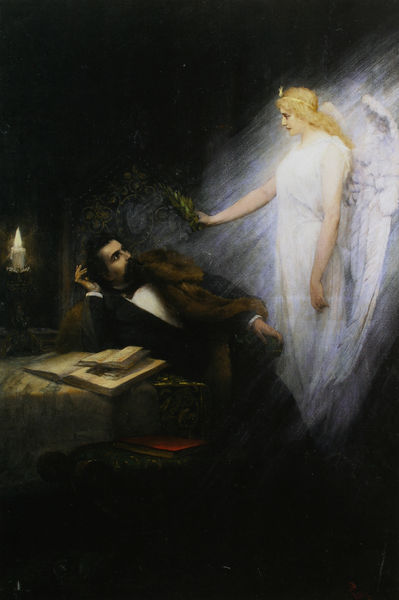
Titel: Ein Genius erscheint Ludwig II.
Künstler: Ferdinand Leeke
Schlagwörter: dunkel, flügel, gemälde, mann, weiß, braun, frau, haar, hell, kleid, lampe, licht, schwarz, stuhl, tisch, zimmer, rot, malerei, anzug, bart, blond, arme, barock, pelz, mantel, engel, fell, bücher, düster, angst, blue, chair, fancy, white, black, dark, room, sitting, table, lesen, kerze, plant, fliege, lichtstrahl, erschrecken, buch, kran, zweig, traum, text, furcht, lorbeer, lorbeerkranz, wachs, hand, angel, man, vision, reif, erscheinung, suit, light, fur, beard, books, wings, göttlich, docht, lektüre, leaves, muse, gegensatz, book, candle, erschrocken, peace, ghost, lorbeere, zurückweichen, open, wing, dream, flame, mustache, blonde, frai, gift, archangel, offering, candel, 19th century, author, surprise, tuxedo, surprised, offer, moustach, licht von rechts, buch lesen, olive, figt, archange, olive leaf, aghast, visionangel, angell, 천사, 마리아, 나쁜 마음, 속죄, 명암, 촛불, 월계수, 기울어짐, 두개의 책, 금발, 조명의 집중, 늙은 남자, 예술, startle